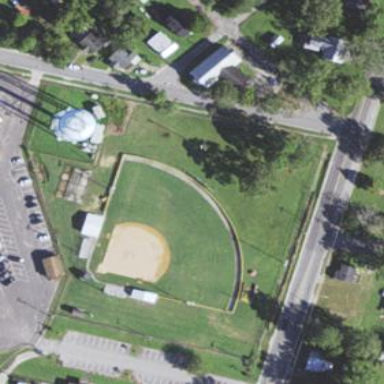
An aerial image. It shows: Baseball pitch for leisure land.